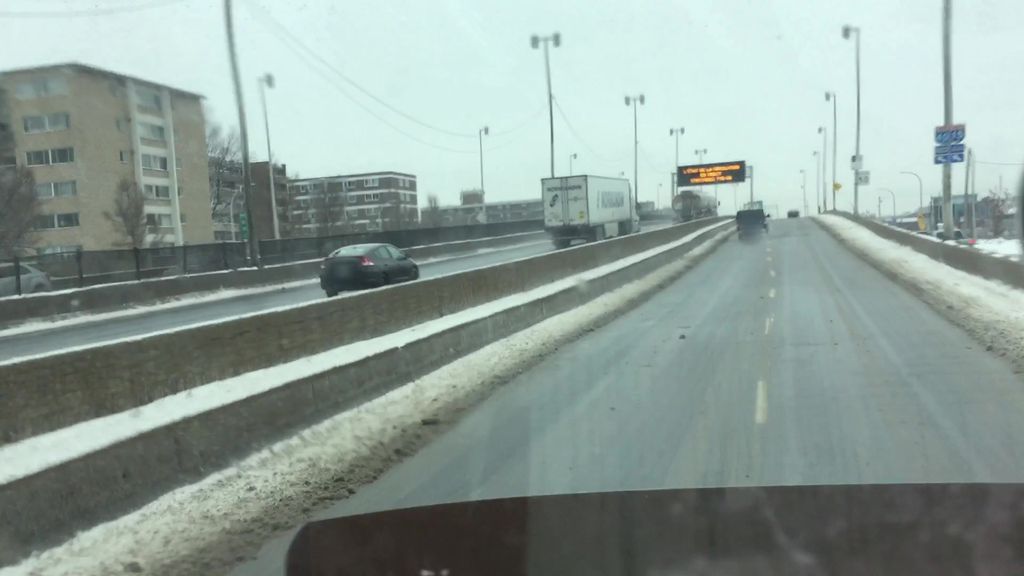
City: montreal